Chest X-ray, PA view. Patient: 33 years old, sex M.
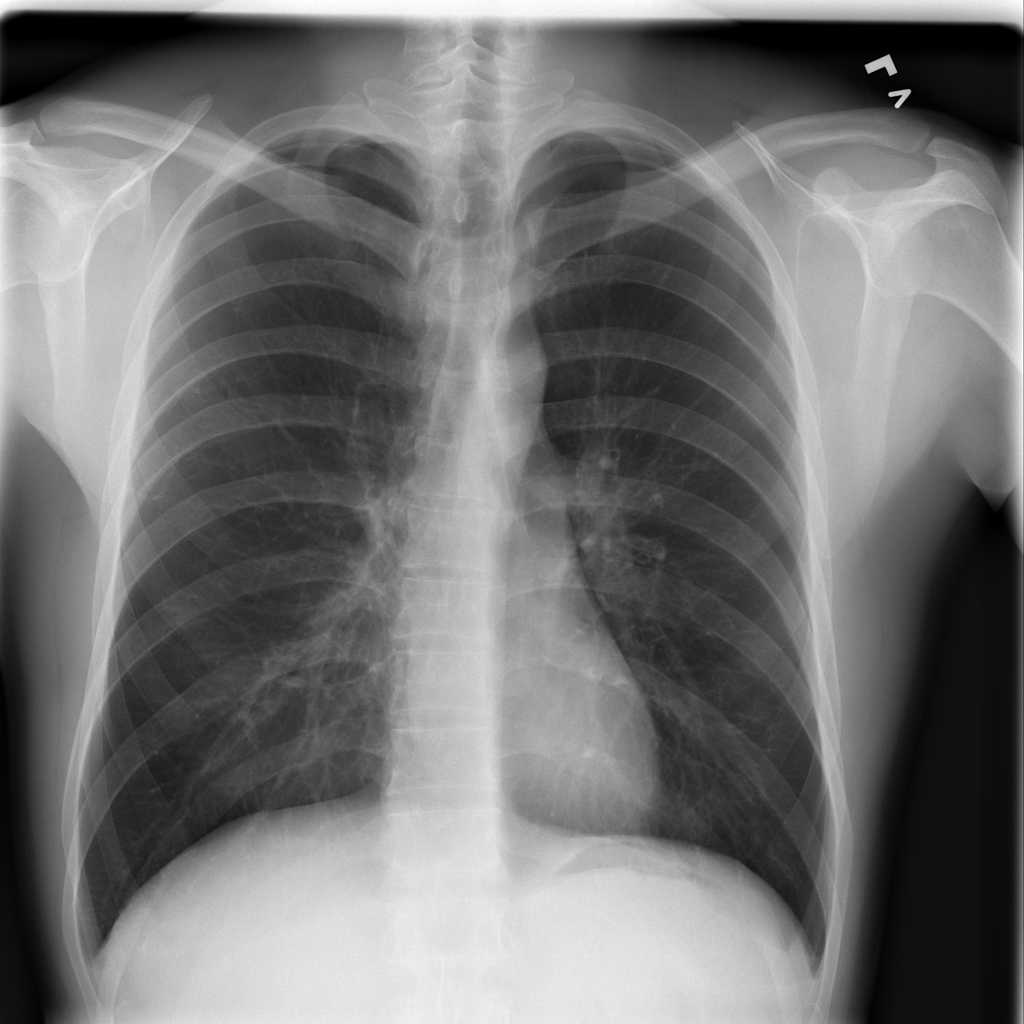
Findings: No Finding